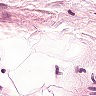
Metastatic tissue present: no